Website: walmart
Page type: customer-info-address
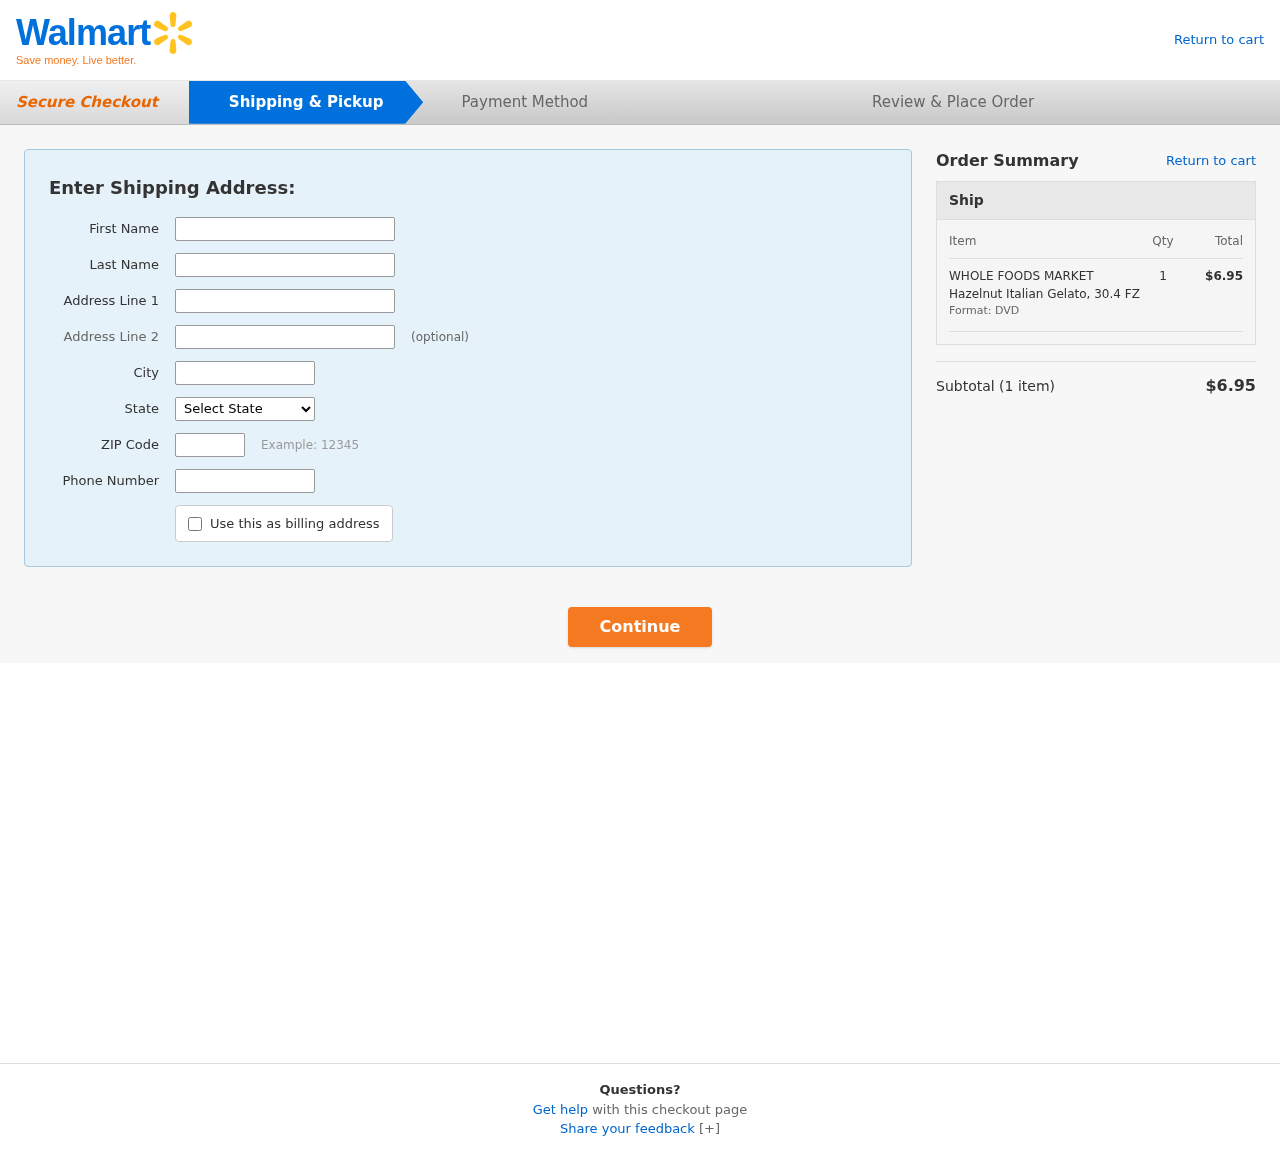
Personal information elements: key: PII_CITY
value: Crystalview
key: PII_FIRSTNAME
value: Andrea
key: PII_LASTNAME
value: Deleon
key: PII_PHONE
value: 9868479703
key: PII_POSTCODE
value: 99832
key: PII_STATE
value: Georgia
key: PII_STREET
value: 17275 Michael Gardens Apt. 926
Product elements: key: PRODUCT1_NAME
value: WHOLE FOODS MARKET Hazelnut Italian Gelato, 30.4 FZ
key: PRODUCT1_QUANTITY
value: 1
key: PRODUCT1_LINE_TOTAL
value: $6.95
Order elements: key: ORDER_NUM_ITEMS
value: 1
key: ORDER_SUBTOTAL
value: $6.95